Question: This app tracks my workout routine and I wanted to share it with a few friends, so I need to make a button to add additional exercises. Currently I have an actionbar with the + button as per below, that expands to an editText field when pressed.

The editText field seems to be set to wrap_Content, I would rather it fill remaining space but I have no idea how. It's been implemented like this;
'''
<?xml version="1.0" encoding="utf-8"?>
<menu xmlns:android="http://schemas.android.com/apk/res/android">
<item android:id="@+id/menu_create"
android:title="@string/menu_create"
android:showAsAction="ifRoom|collapseActionView"
android:actionViewClass="android.widget.EditText" />
</menu>
'''
I need a button to appear as well that can be pressed once the name of the exercise has been typed in. So far I've had no luck figuring out how to do this. I'm just using the <URL>, I haven't been able to google anything that comes close to what I'm after...
Am I on the right track? If so, any tips/hints on how to add the button and fix up the editText field? If not, any suggestions for other ways to implement? (obviously a whole new activity is a bit of overkill...)
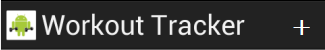
Answer: Thanks for the tip @Gunnar Karlsson , a custom layout did the job for me. To be specific;
'''
<?xml version="1.0" encoding="utf-8"?>
<LinearLayout xmlns:android="http://schemas.android.com/apk/res/android"
android:layout_width="fill_parent"
android:layout_height="wrap_content"
android:orientation="horizontal" >
<EditText
android:id="@+id/exerciseInput"
android:layout_width="0dip"
android:layout_height="wrap_content"
android:inputType="text"
android:layout_weight="1" >
<requestFocus />
</EditText>
<Button
android:id="@+id/addExerciseButton"
android:layout_width="wrap_content"
android:layout_height="wrap_content"
android:text="@string/exerciseadd" />
</LinearLayout>
'''